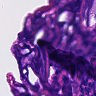
Metastatic tissue present: no